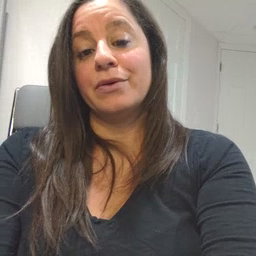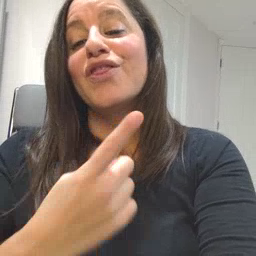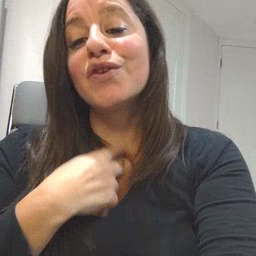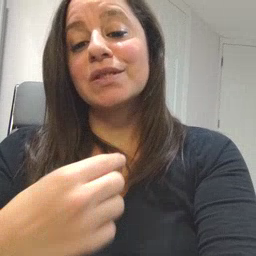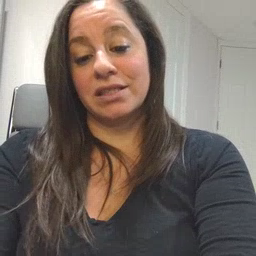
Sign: thirsty